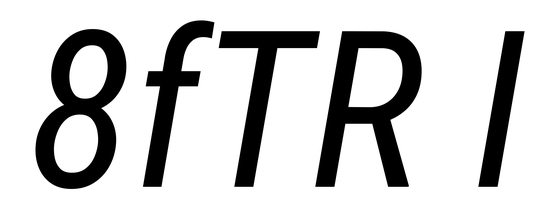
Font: Roboto-Italic_Condensed_Italic